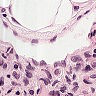
Metastatic tissue present: no